Field crop: tomato
Growth stage: 1
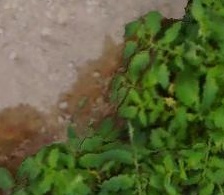
Species: tomato